Question: I'm new to Obj-C development and I'm currently stuck on a simple issue. I'm trying to create an 'NSView' and add a border and a shadow, I have this code:
'''
_view.wantsLayer = YES;
CALayer *layer = _view.layer;
layer.masksToBounds = NO;
layer.borderWidth = 2;
layer.shadowColor = [[NSColor blackColor] CGColor];
layer.shadowOffset = CGSizeMake(2, -2);
layer.shadowOpacity = 1;
layer.shadowRadius = 6;
'''
Obviously, this should work because I've set 'maskToBounds' to 'NO', but I can't get something better than this:

See? The shadow can't go outside the box. Did I miss something? I've checked many topics about this subject but I can't find anything to resolve this...
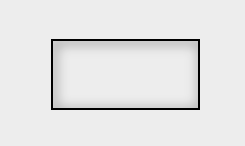
Answer: The problem is, that the hosting view clips the layer to it's bounds.
You can try to enable layer backing on it's super view:
'''
[_view superview].wantsLayer = YES;
CALayer *layer = _view.layer;
layer.masksToBounds = NO;
layer.borderWidth = 2;
layer.shadowColor = [[NSColor blackColor] CGColor];
layer.shadowOffset = CGSizeMake(2, -2);
layer.shadowOpacity = 1;
layer.shadowRadius = 6;
'''
Given that the superview is large enough, this should also draw the portion of the Core Animation layer that lies outside of the view bounds.